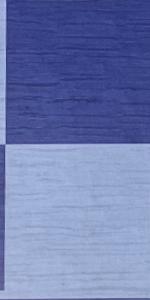
Label: Empty